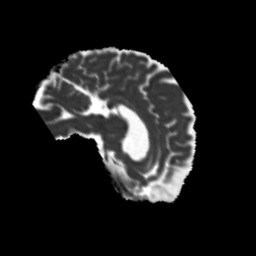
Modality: MD
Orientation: sagittal
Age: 54
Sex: male
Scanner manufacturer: siemens
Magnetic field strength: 3 T
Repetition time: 5.25 s
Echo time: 0.08 s